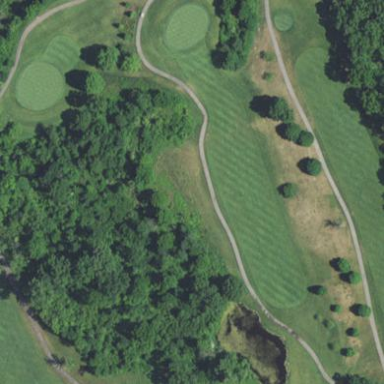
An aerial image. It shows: Grassy area designated as golf fairway.